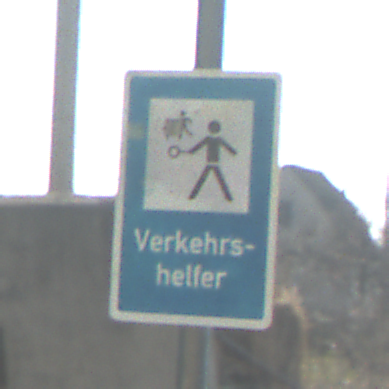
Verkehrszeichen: Verkehrshelfer
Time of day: MorningAfternoon
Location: Outdoor (Suburban)
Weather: Clear
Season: NotSpecified
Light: Natural